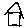
Label: house